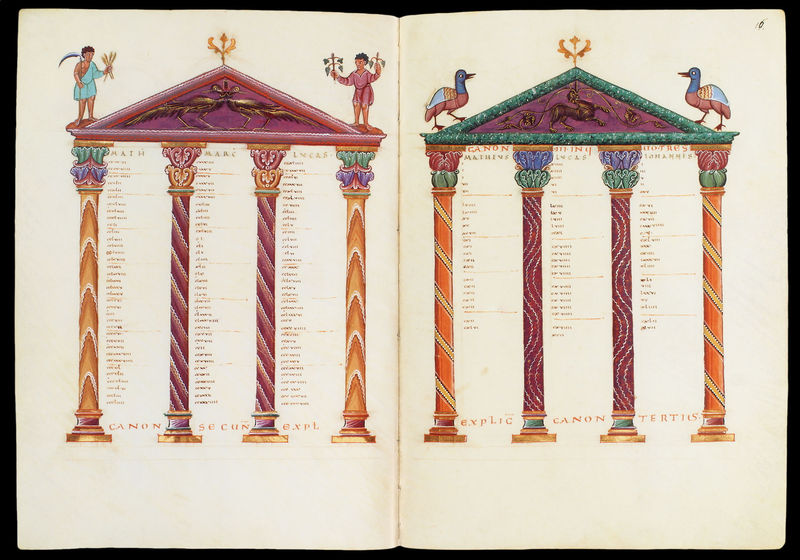
Titel: Evangeliar Ottos III.
Institution: München, Bayerische Staatsbibliothek
Schlagwörter: blau, vogel, grün, bunt, orange, säulen, dach, rot, ornament, schrift, ente, ernte, giebel, verzierung, gewunden, illustration, griechisch, musen, sense, geschmückt, mathematik, papyrus, buchmalerei, agriechisch